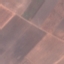
Label: AnnualCrop